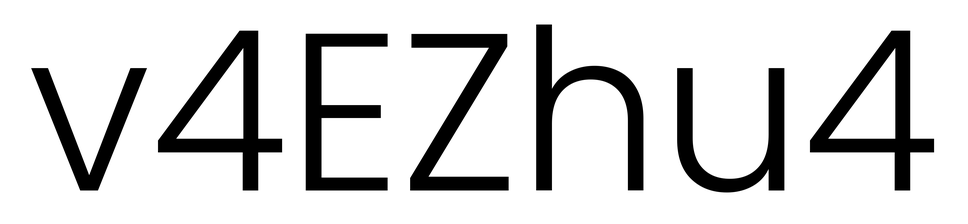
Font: Poppins-Light